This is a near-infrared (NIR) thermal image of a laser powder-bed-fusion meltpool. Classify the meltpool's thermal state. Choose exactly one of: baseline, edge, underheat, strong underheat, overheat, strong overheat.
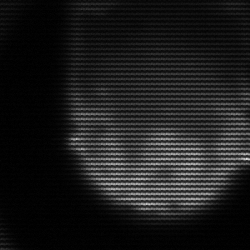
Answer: edge